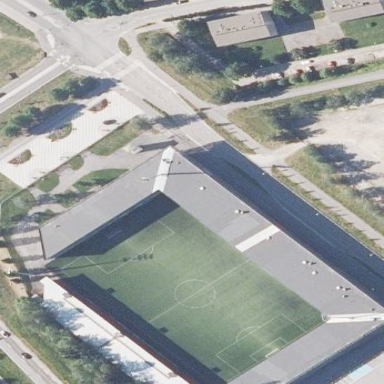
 providing space for leisure and sports activities."